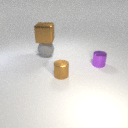
small purple metal cylinder to the right of large gray rubber sphere